RGB frame:
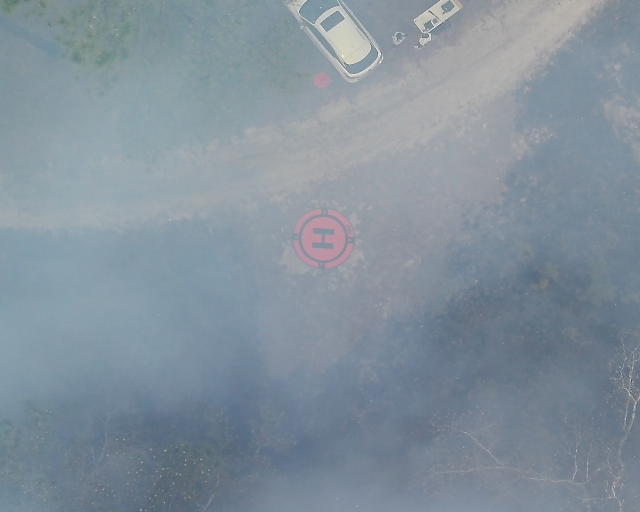
Thermal frame:
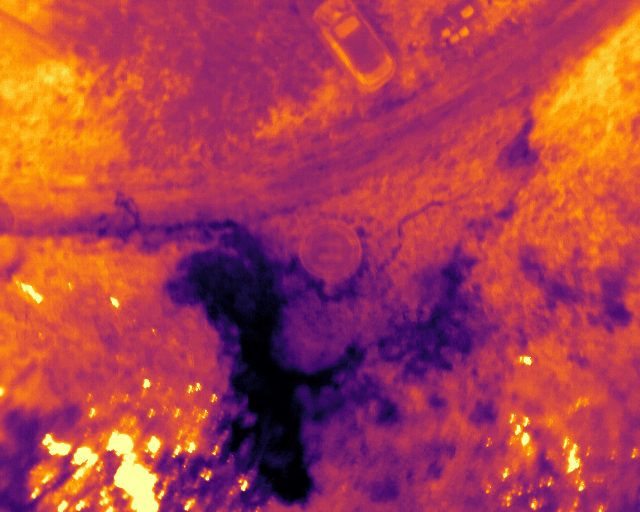
Captured: 2026-02-26 03:11:54
Pixels at or above 80 °C: 438 (fraction of frame: 0.001337)